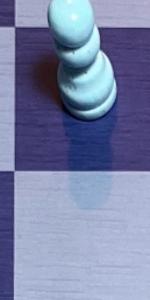
Label: Empty